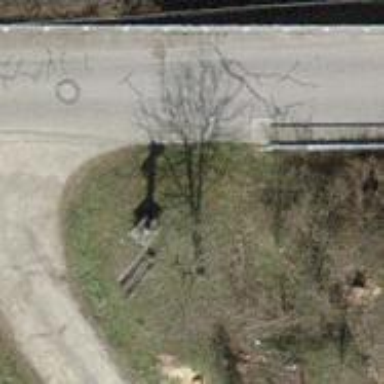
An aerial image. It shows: Historic wayside cross.